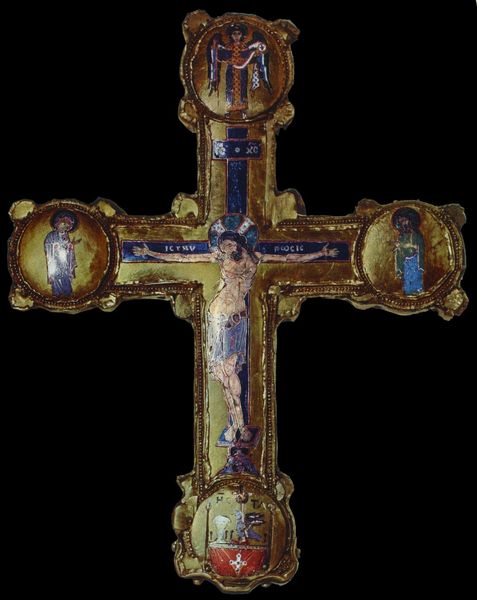
Titel: Staurothek-Kreuz
Institution: Cosenza, Schatz der Kathedrale
Schlagwörter: blau, flügel, weiß, rot, johannes, gold, engel, inschrift, balken, lendentuch, medaillon, kreuz, buchstaben, heiligenschein, nimbus, christus, jesus, kreuzigung, kruzifix, heilige, maria, email, inri, emaille, christus am kreuz, limoges, blkau, fassungen, zellenschmelz, kreuzreliquar